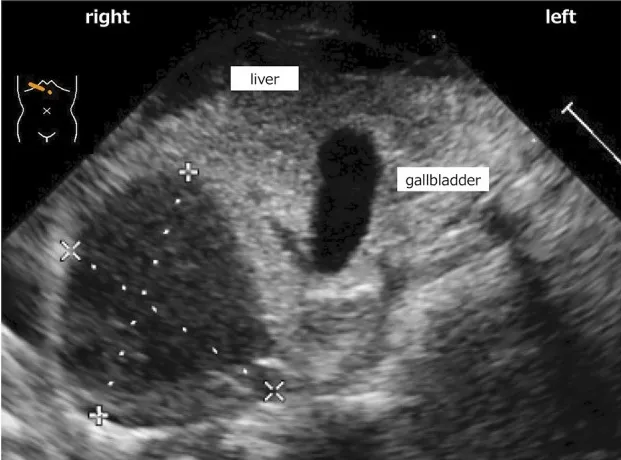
Low echoic lesion in which size was 18 mm x 17 mm that was detected in inferior border of liver on ultrasonography.
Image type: radiology (ultrasound)